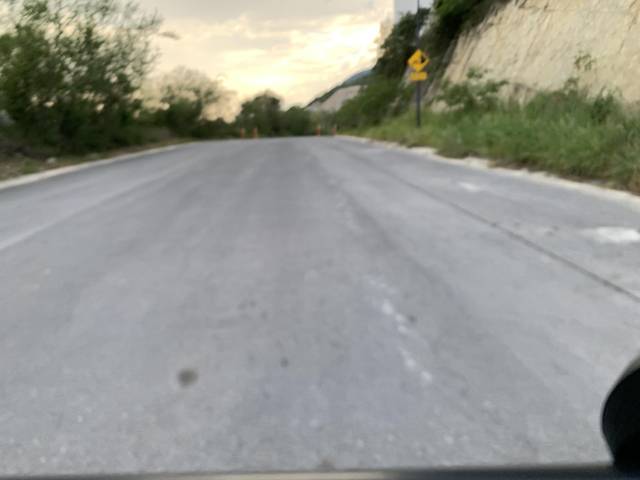
Region: Mexico
Coordinates: 25.513, -100.182